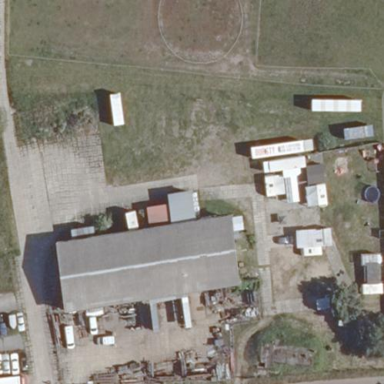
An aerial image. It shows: Industrial building.